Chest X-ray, PA view. Patient: 26 years old, sex M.
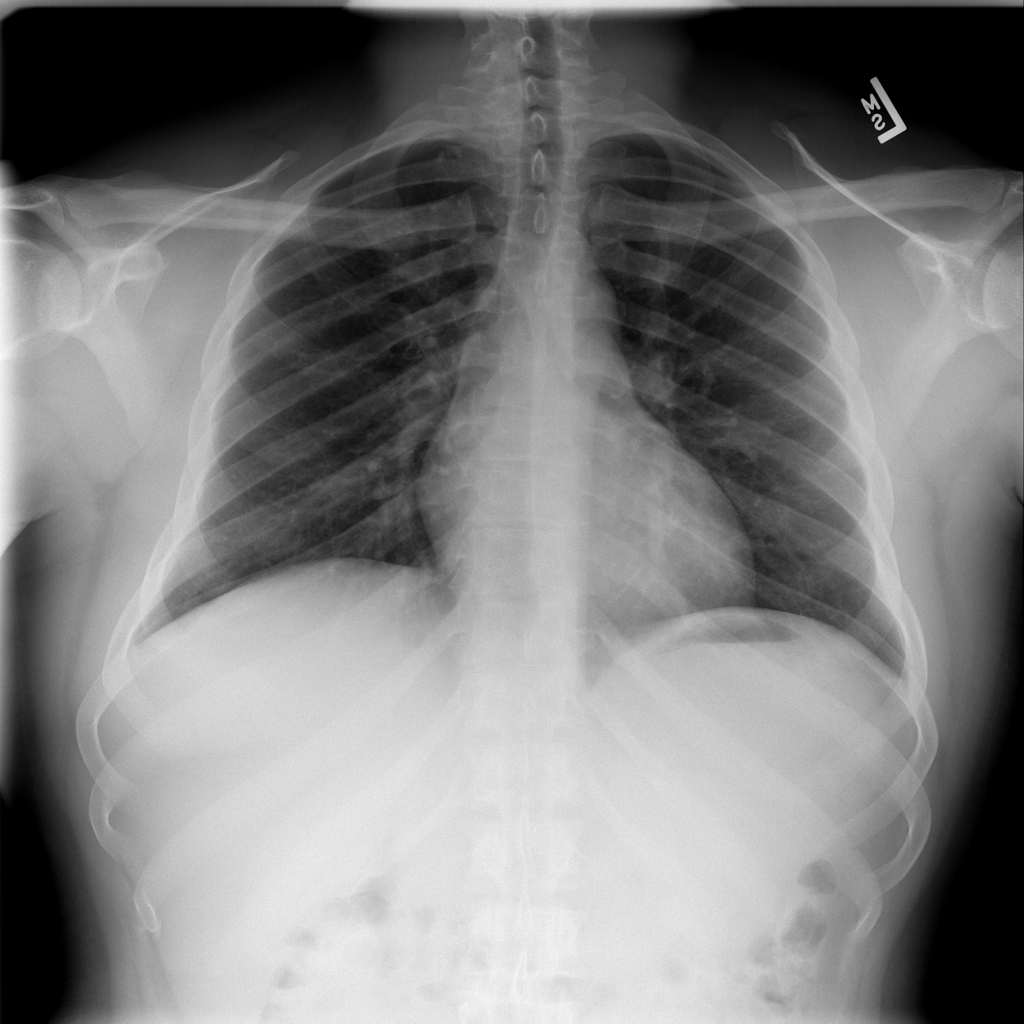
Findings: No Finding